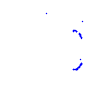
Particle: proton